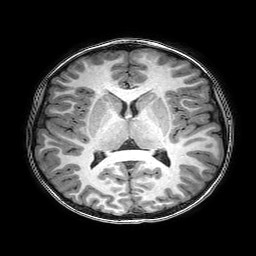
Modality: T1w
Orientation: coronal
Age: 6
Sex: male
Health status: healthy